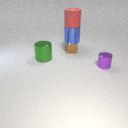
small purple metal cylinder to the right of small brown metal cube